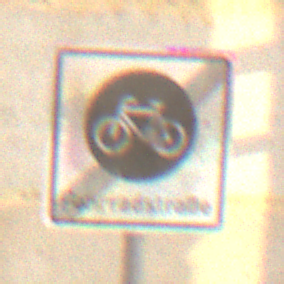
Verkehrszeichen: EndeFahrradstrasse
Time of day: SunriseSunset
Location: Roofed (Suburban)
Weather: Clear
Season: NotSpecified
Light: Natural